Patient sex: F
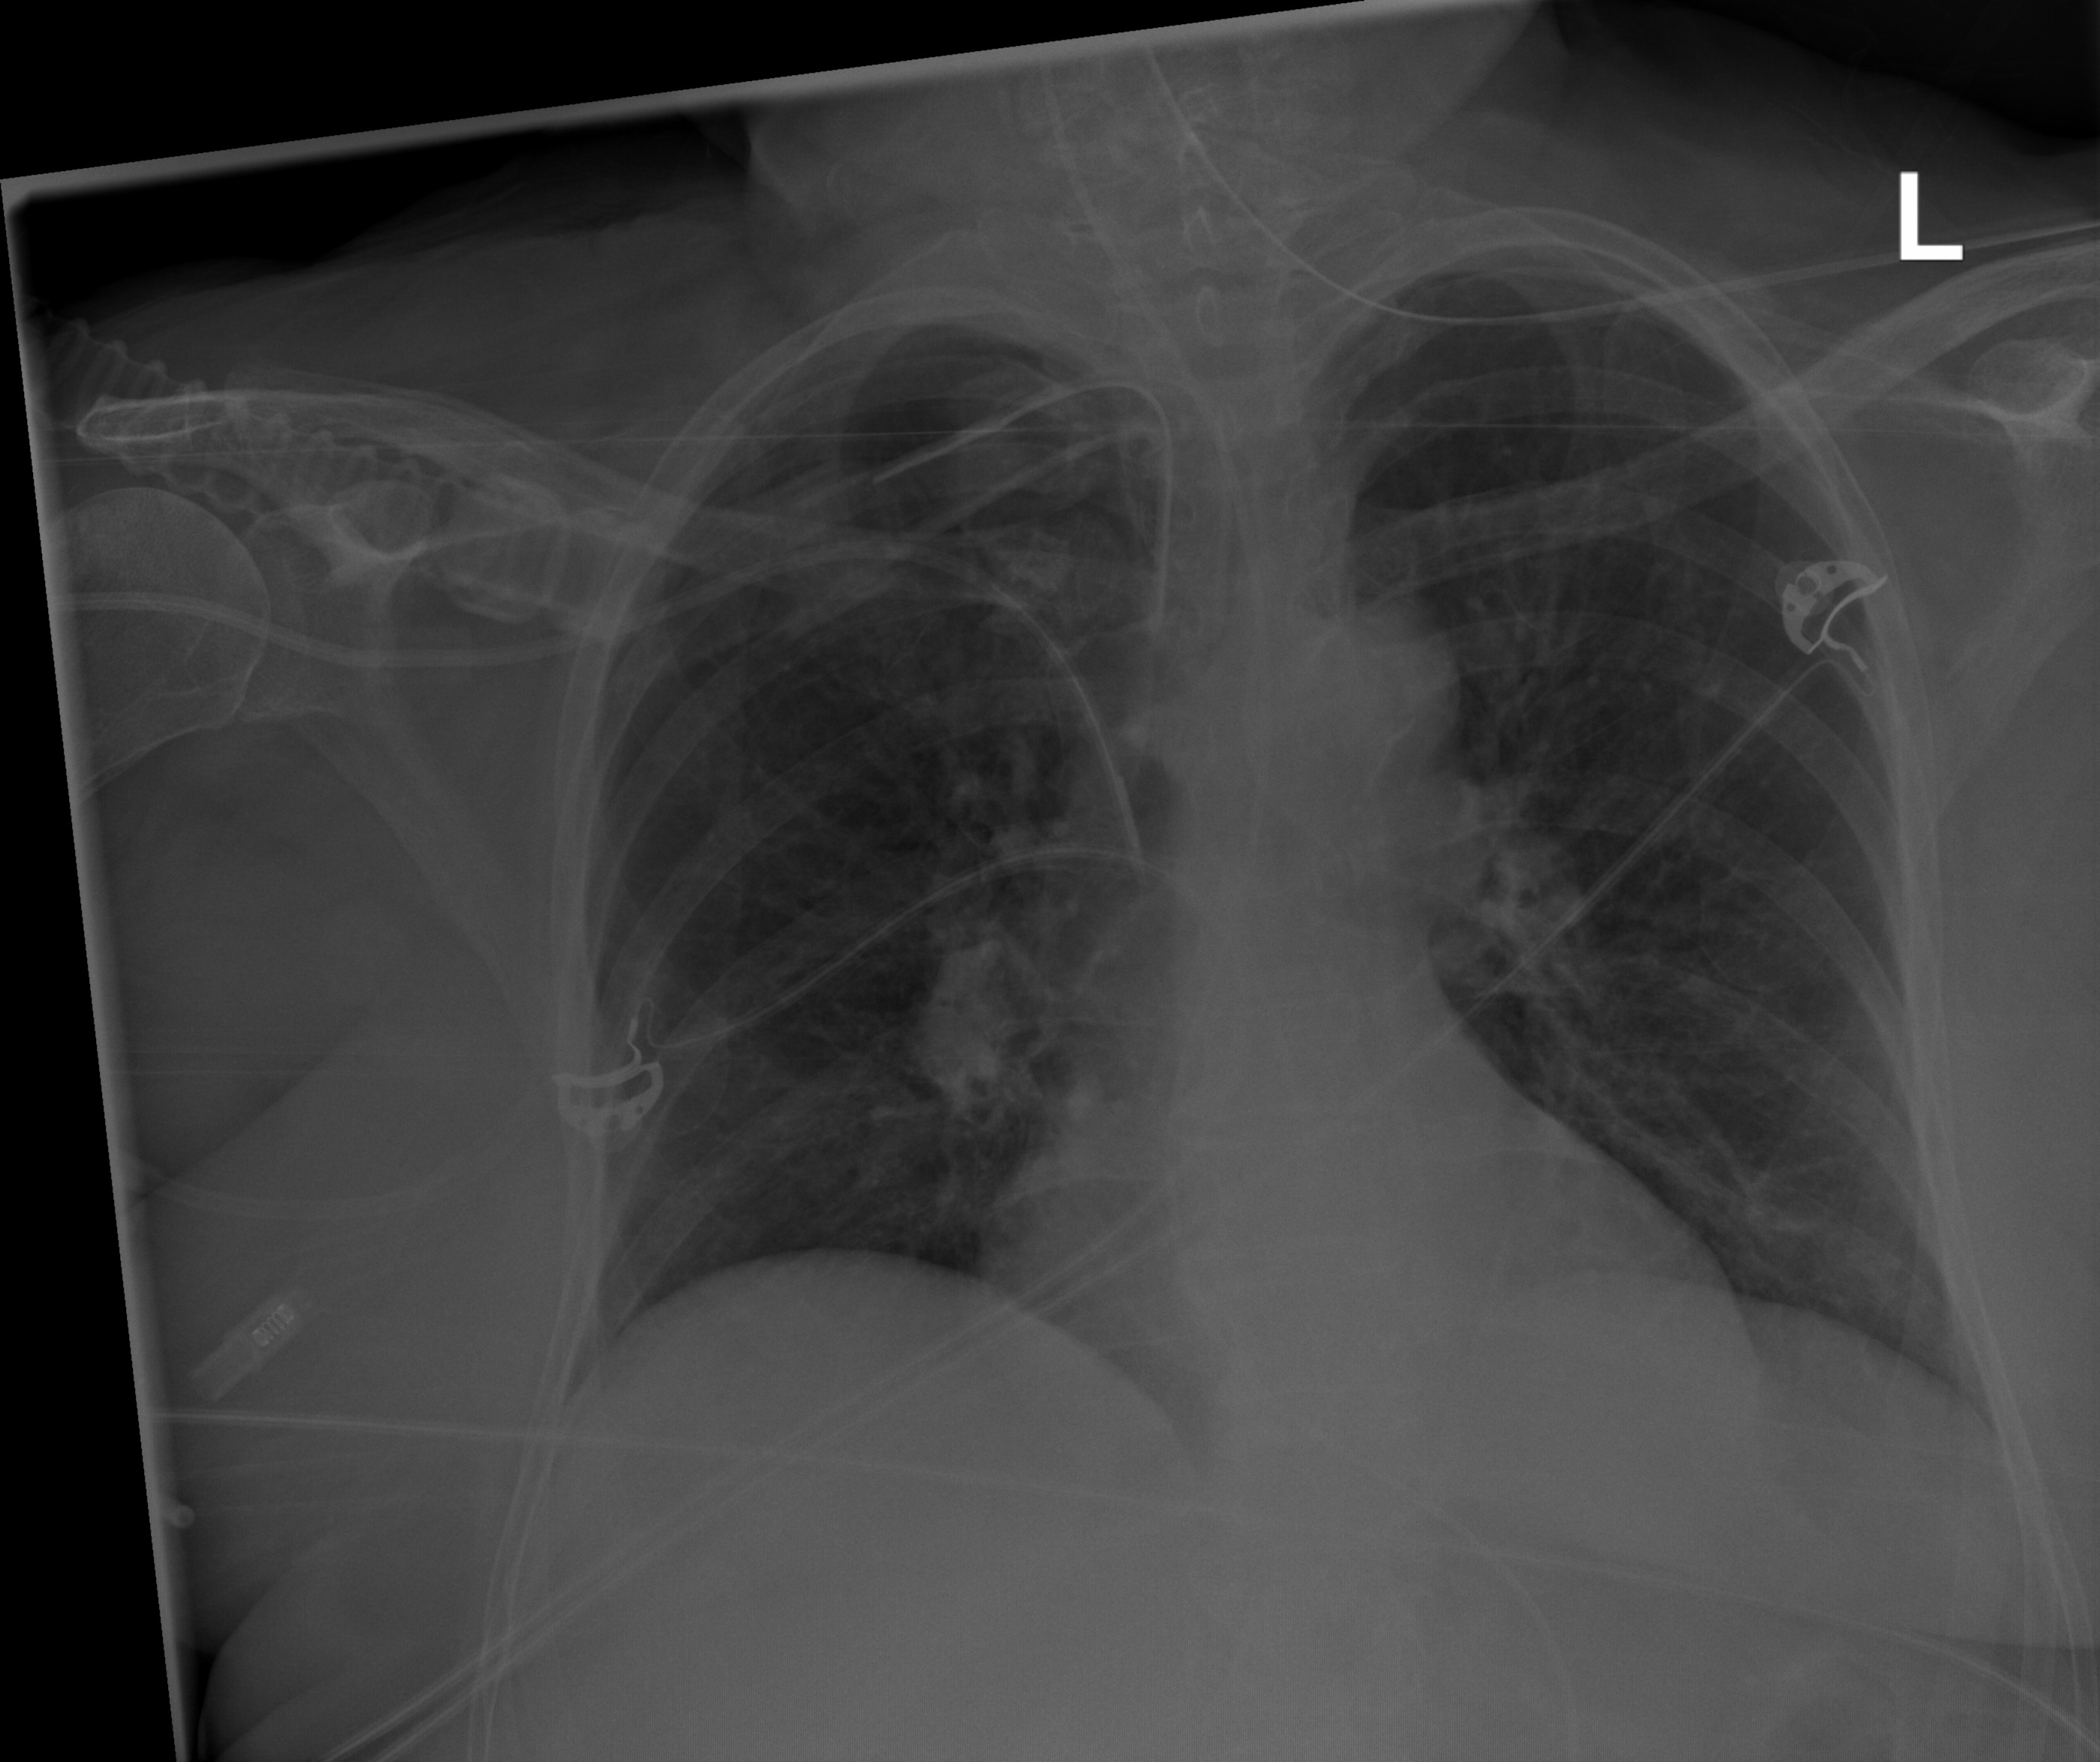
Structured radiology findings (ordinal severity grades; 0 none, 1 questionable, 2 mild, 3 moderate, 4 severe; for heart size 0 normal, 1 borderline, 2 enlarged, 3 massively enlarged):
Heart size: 0
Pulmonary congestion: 2
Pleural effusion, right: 0
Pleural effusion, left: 0
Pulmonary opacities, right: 1
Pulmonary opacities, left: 1
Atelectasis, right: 0
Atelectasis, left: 0